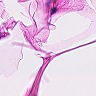
Metastatic tissue present: no